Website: bh-photo
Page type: account-dashboard
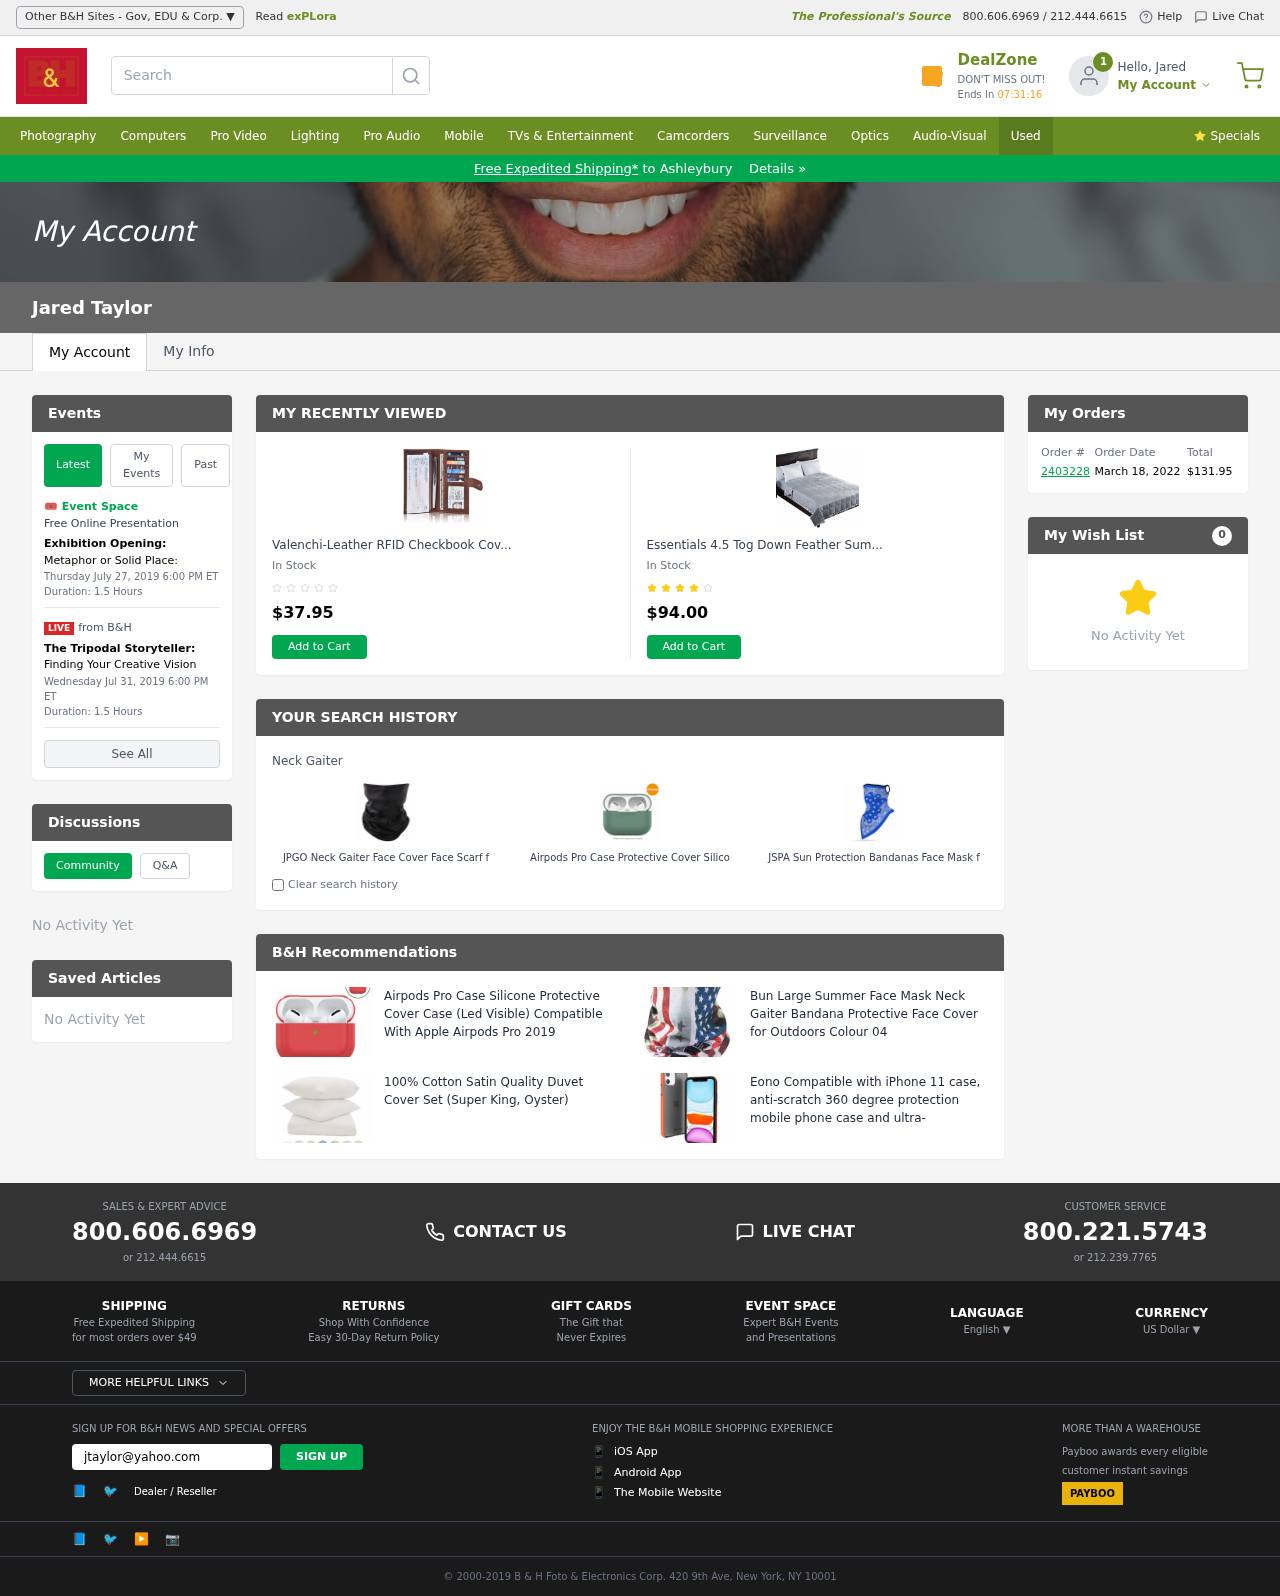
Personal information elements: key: PII_CITY
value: Ashleybury
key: PII_EMAIL
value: jtaylor@yahoo.com
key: PII_FIRSTNAME
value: Jared
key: PII_FULLNAME
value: Jared Taylor
Product elements: key: PRODUCT1_NAME
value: Valenchi-Leather RFID Checkbook Cover for Men and Women-Duplicate Checks RFID Card Standard Register
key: PRODUCT1_PRICE
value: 37.95
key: PRODUCT2_NAME
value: Essentials 4.5 Tog Down Feather Summer Duvet Light Weight Satin Blanket,Size Single,Blue
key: PRODUCT2_PRICE
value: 94
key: PRODUCT3_ITEM_CATEGORY
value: Neck Gaiter
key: PRODUCT3_NAME
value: JPGO Neck Gaiter Face Cover Face Scarf for Sun Protection Washable Reusable Balaclava Bandana 1 Piec
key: PRODUCT4_NAME
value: Airpods Pro Case Protective Cover Silicone [Front Led Visible] Ultra-Thin Case Skin Compatible With
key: PRODUCT5_NAME
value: JSPA Sun Protection Bandanas Face Mask for Women Men Teens Seamless Ear Loops Face Balaclava Unisex
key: PRODUCT6_NAME
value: Airpods Pro Case Silicone Protective Cover Case (Led Visible) Compatible With Apple Airpods Pro 2019
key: PRODUCT7_NAME
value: Bun Large Summer Face Mask Neck Gaiter Bandana Protective Face Cover for Outdoors Colour 04
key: PRODUCT8_NAME
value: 100% Cotton Satin Quality Duvet Cover Set (Super King, Oyster)
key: PRODUCT9_NAME
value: Eono Compatible with iPhone 11 case, anti-scratch 360 degree protection mobile phone case and ultra-
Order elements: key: ORDER_ID
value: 2403228
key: ORDER_DATE
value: March 18, 2022
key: ORDER_TOTAL
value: $131.95
Other elements: key: WISHLIST_COUNT
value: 0